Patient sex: M
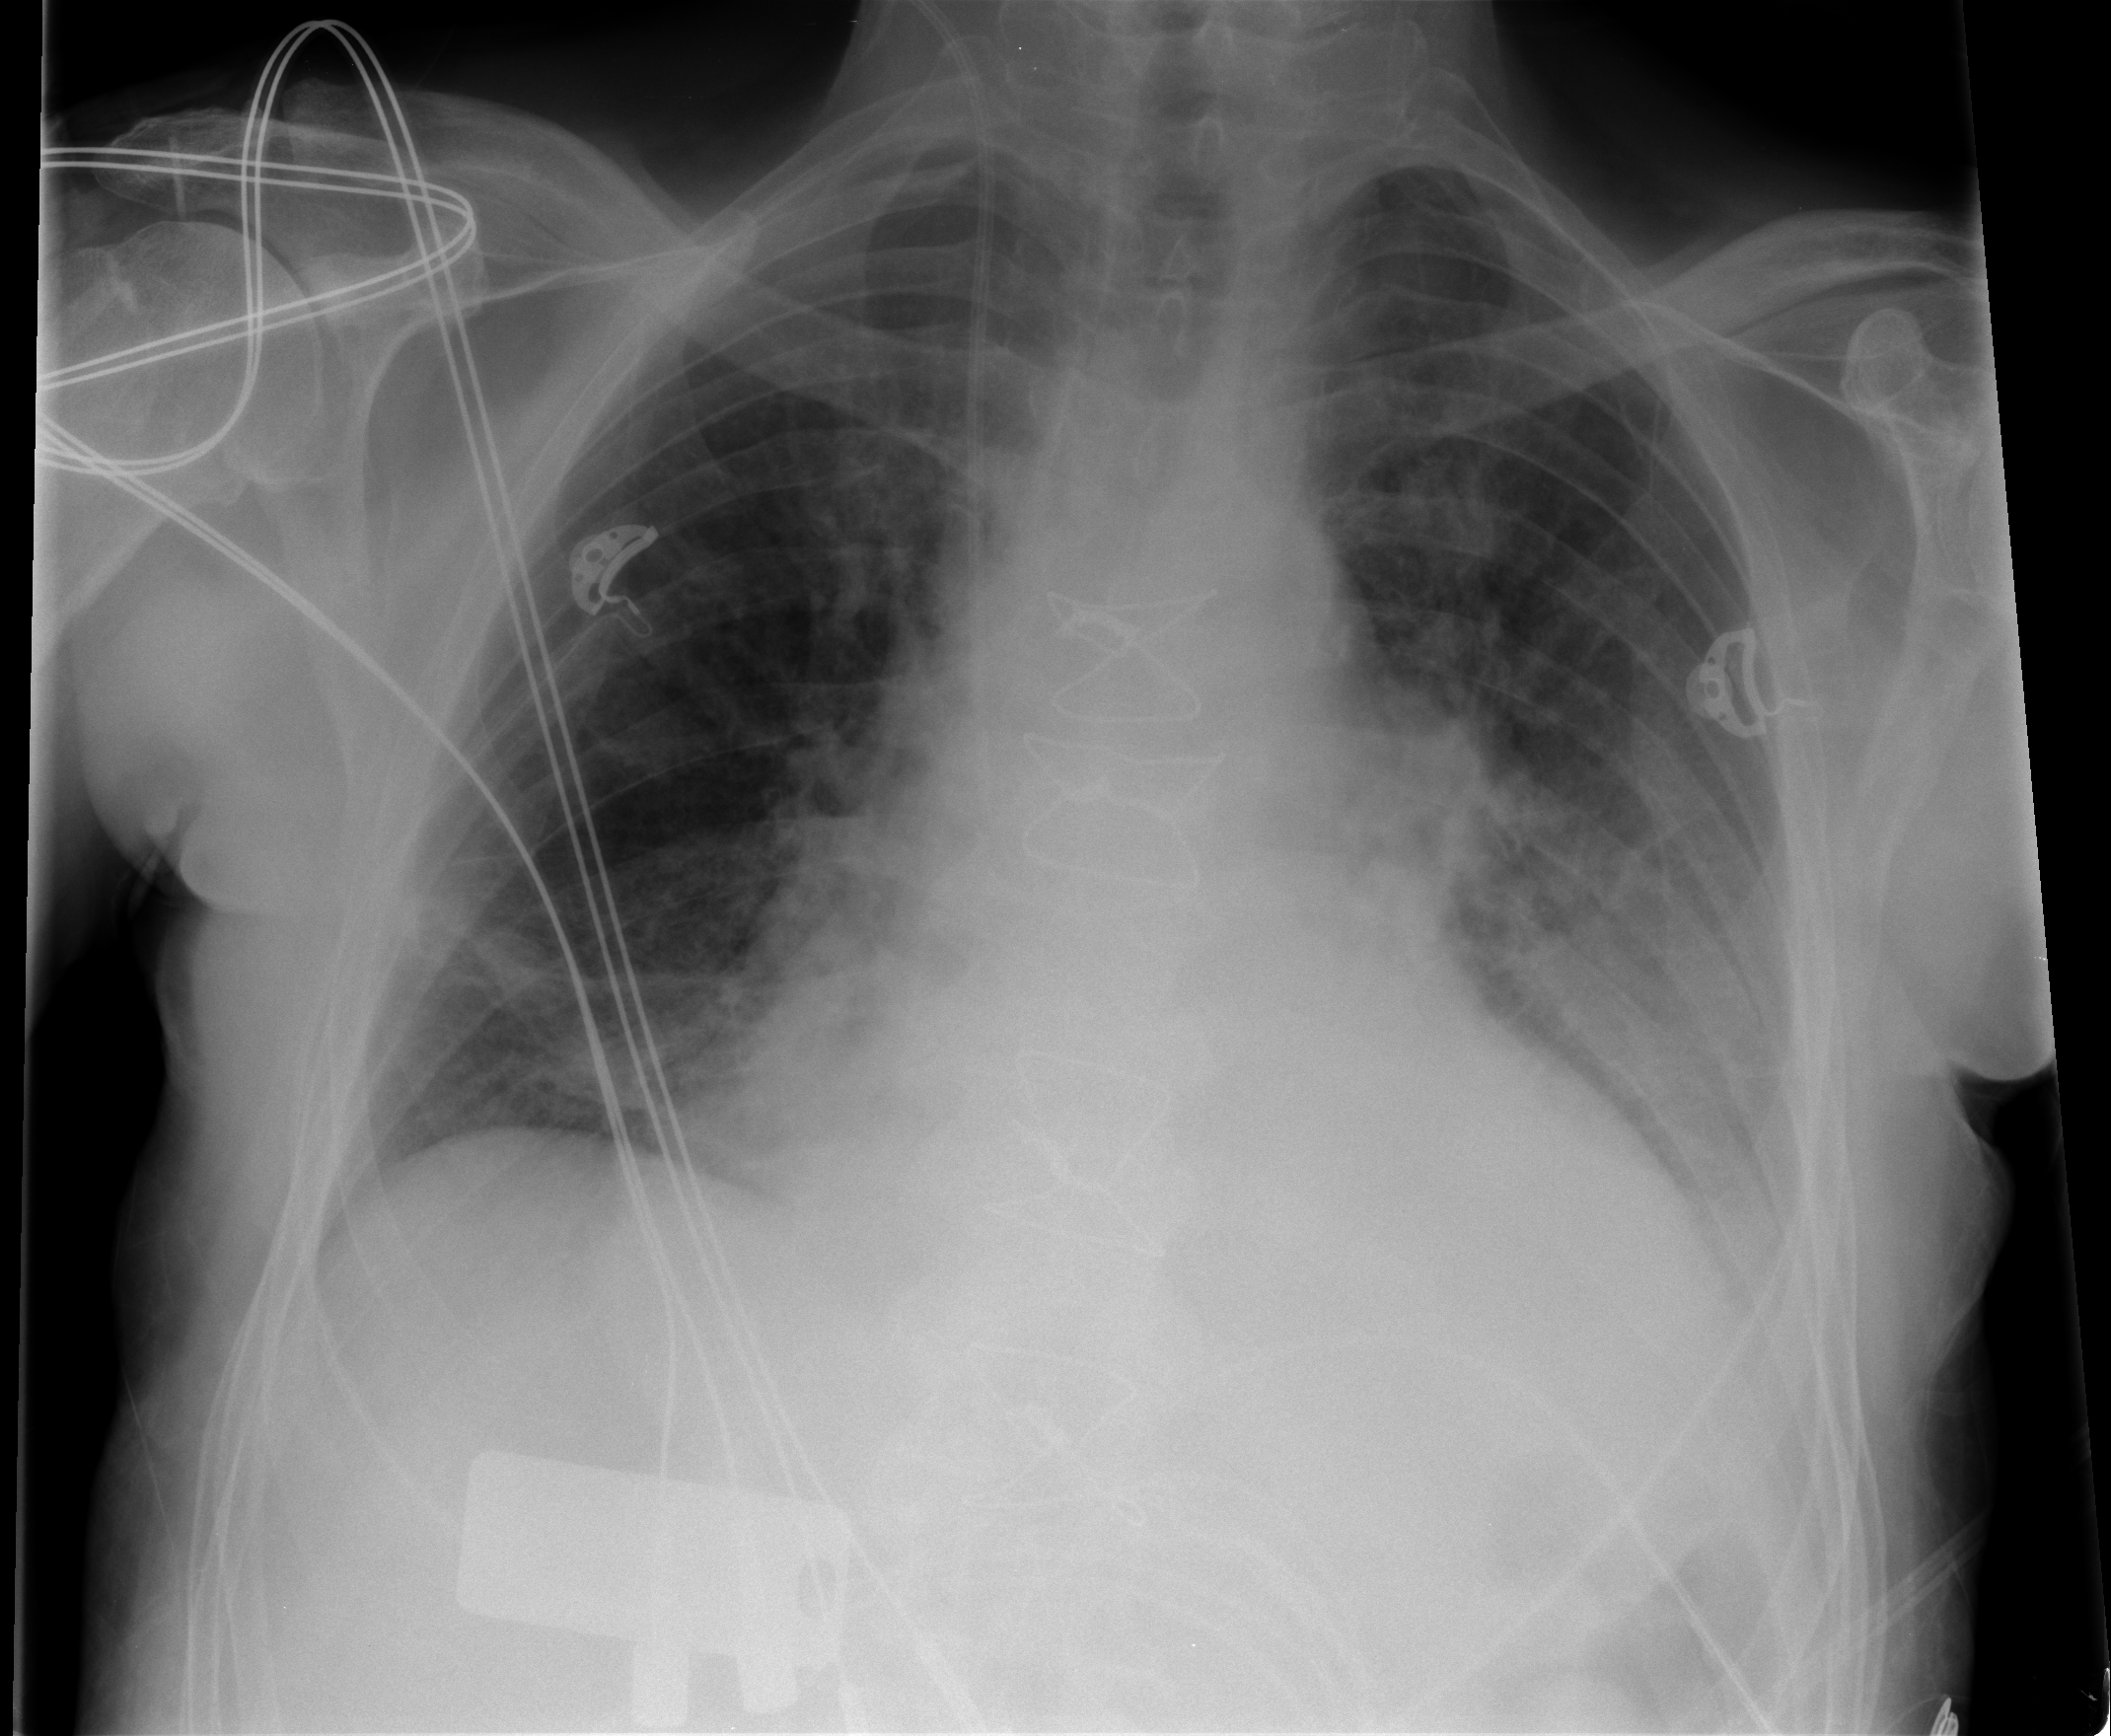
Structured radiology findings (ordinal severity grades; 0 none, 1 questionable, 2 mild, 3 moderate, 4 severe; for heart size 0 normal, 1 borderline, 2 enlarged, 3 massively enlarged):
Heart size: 2
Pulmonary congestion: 2
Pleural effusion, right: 0
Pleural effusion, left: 2
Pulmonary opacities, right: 0
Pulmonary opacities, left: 0
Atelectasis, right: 2
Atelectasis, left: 2